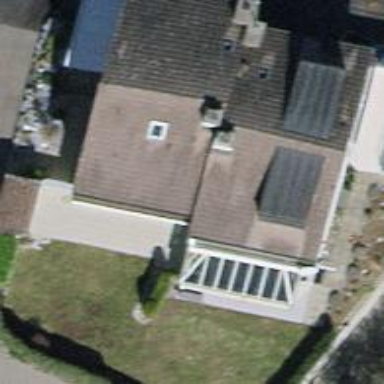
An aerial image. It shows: Semidetached house with gabled roof.